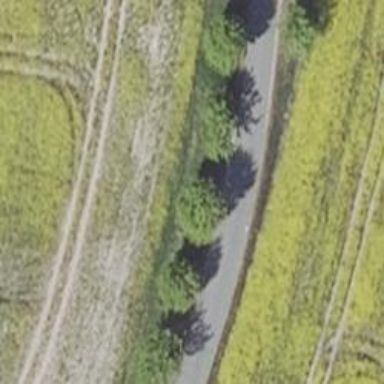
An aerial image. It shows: Row of trees in natural setting.